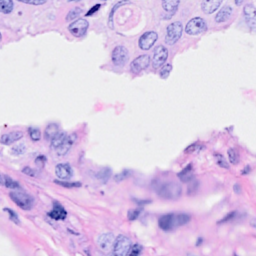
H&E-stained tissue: Breast